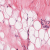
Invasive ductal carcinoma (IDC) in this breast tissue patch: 0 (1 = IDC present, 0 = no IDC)